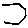
Label: hexagon